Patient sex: F
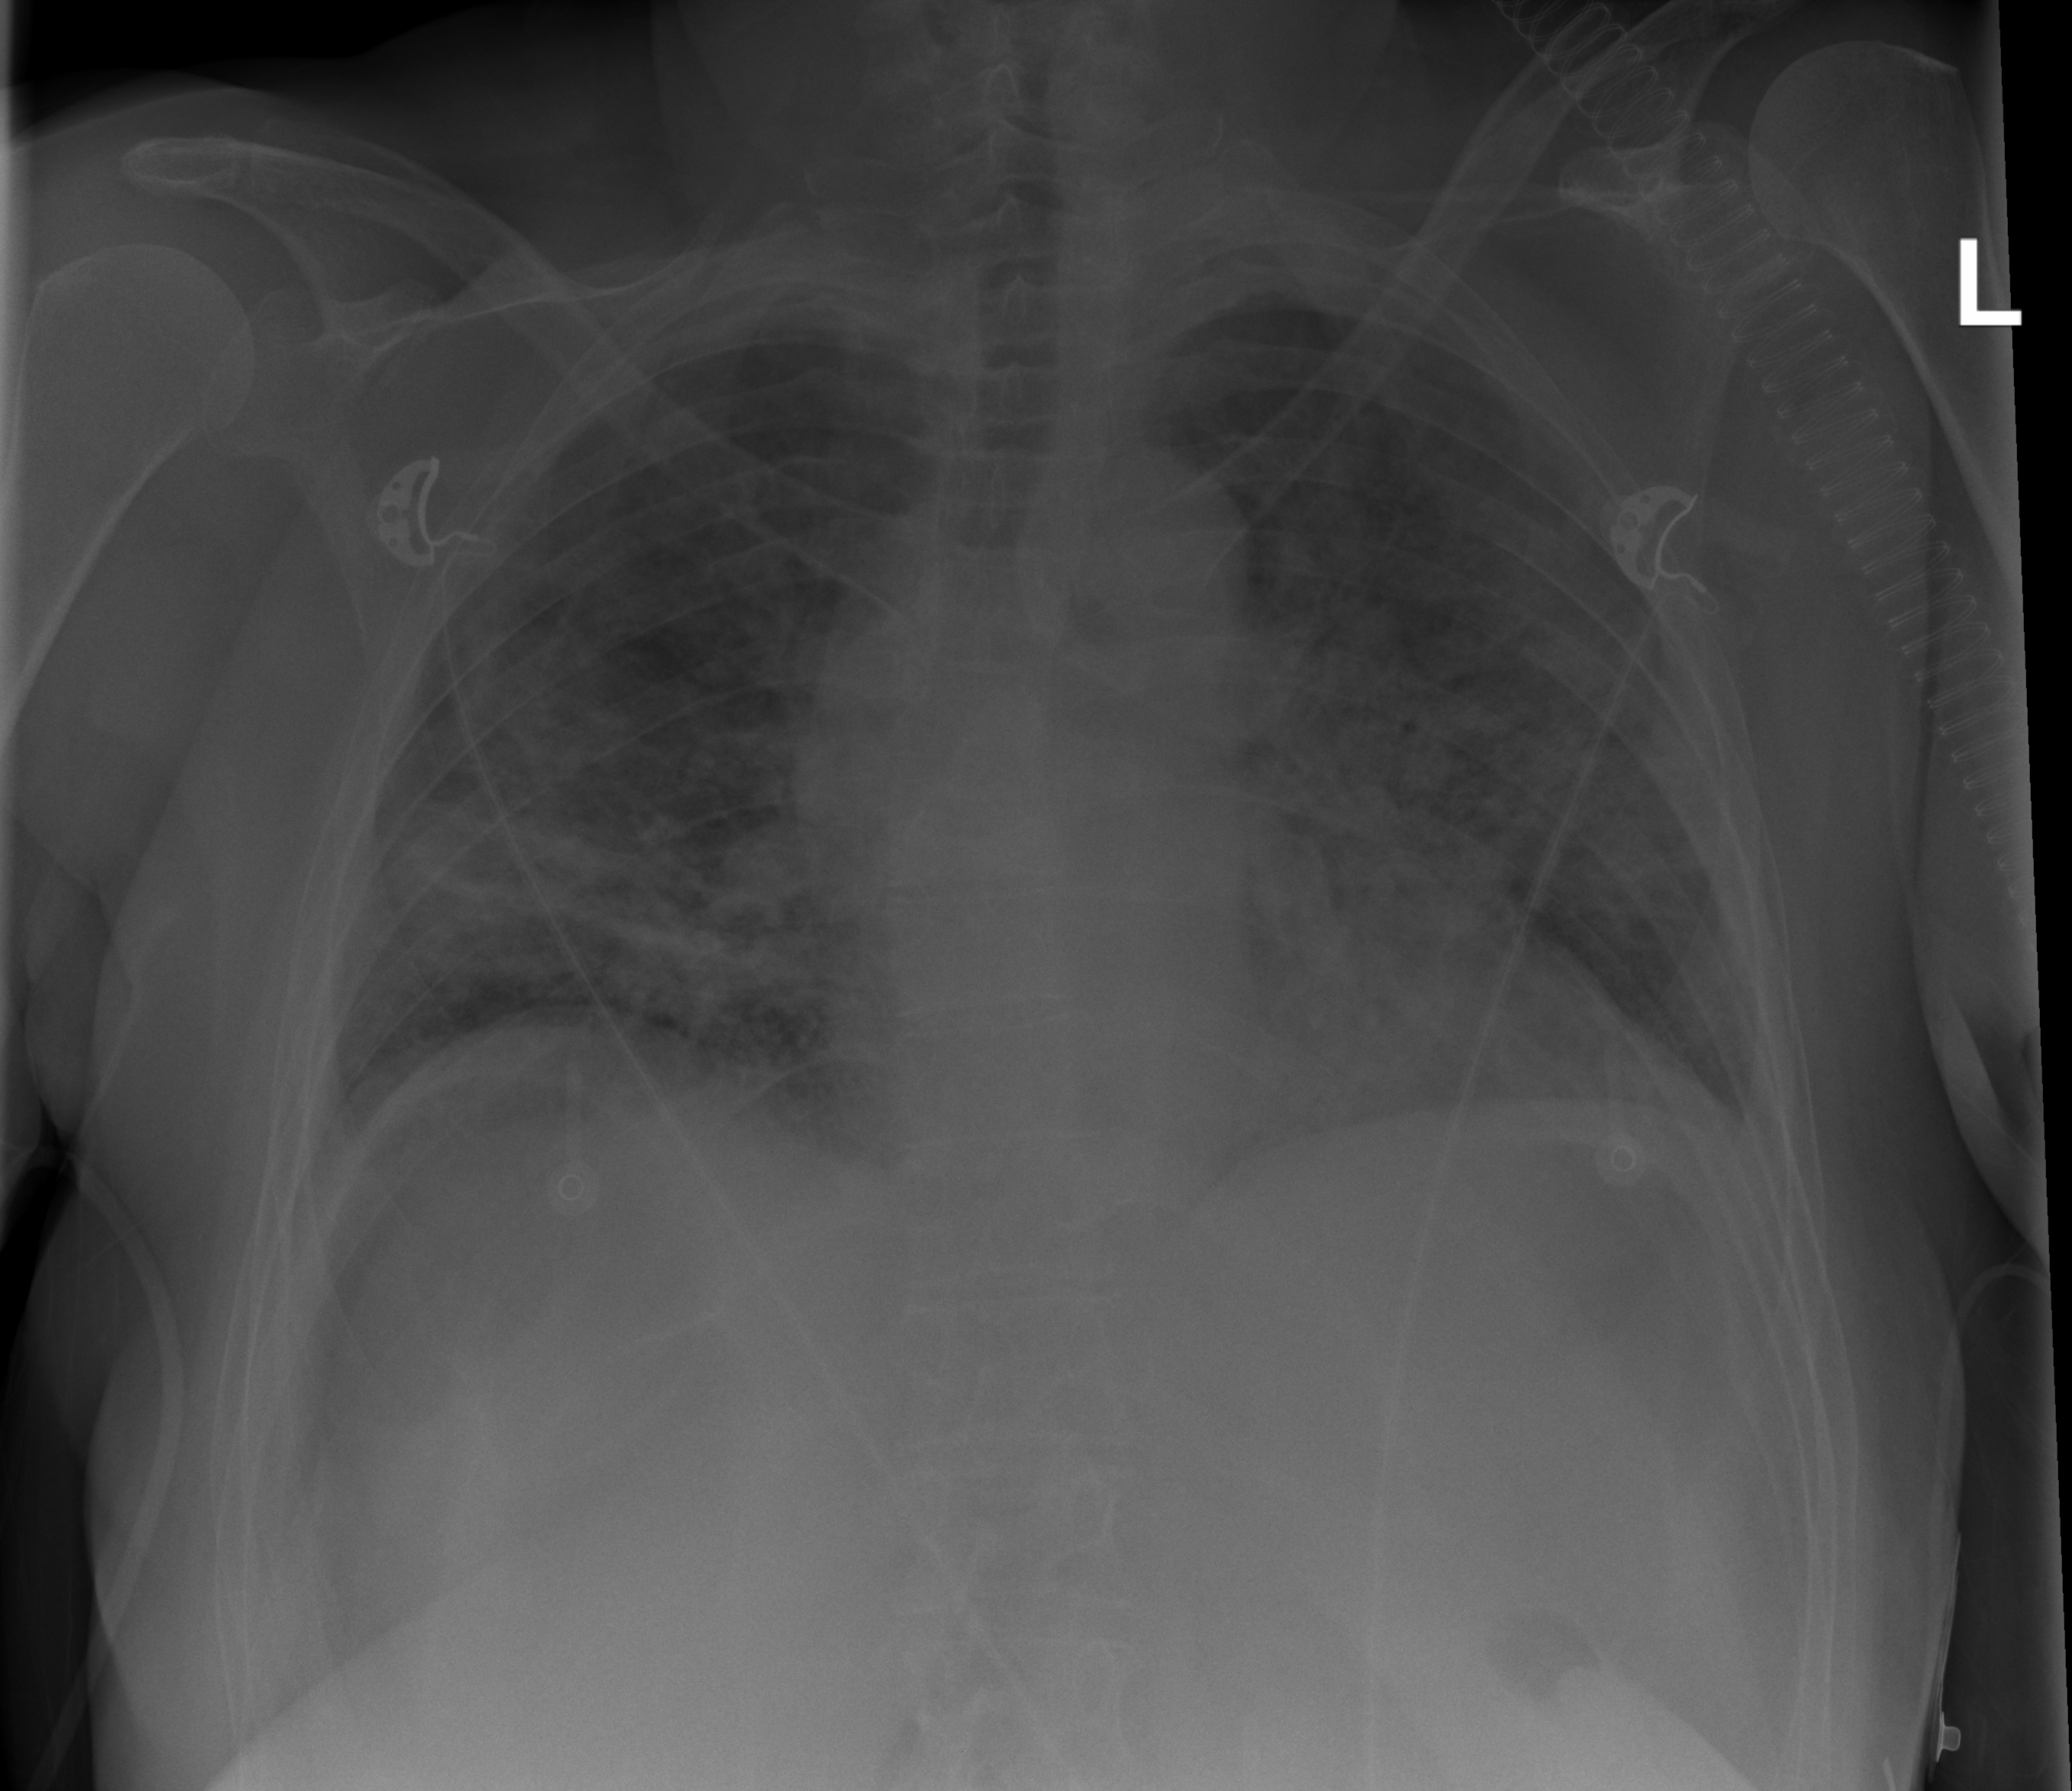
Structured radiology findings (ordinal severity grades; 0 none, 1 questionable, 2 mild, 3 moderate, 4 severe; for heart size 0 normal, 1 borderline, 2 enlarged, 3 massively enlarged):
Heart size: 2
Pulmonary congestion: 0
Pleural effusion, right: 0
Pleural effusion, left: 0
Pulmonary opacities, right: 3
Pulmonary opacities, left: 3
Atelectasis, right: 3
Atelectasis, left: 2